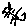
Label: cat